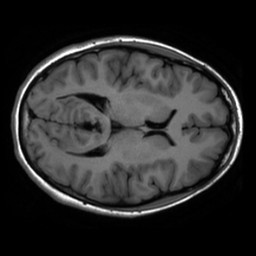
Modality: inplaneT1
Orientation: axial
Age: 20
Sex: female
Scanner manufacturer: ge
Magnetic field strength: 3 T
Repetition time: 2.499 s
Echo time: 0.02513 s